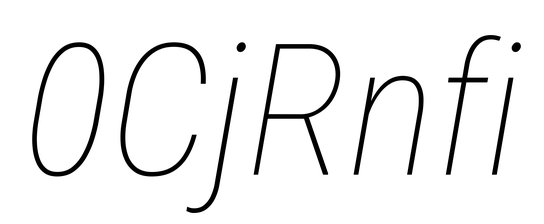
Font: Roboto-Italic_Condensed_Thin_Italic